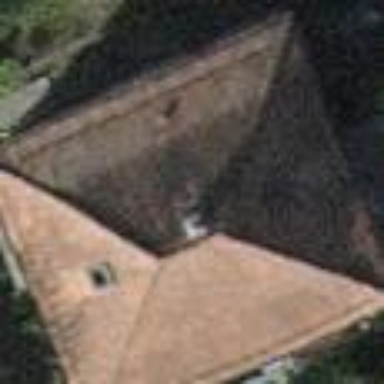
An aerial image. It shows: Residential building with hipped roof.